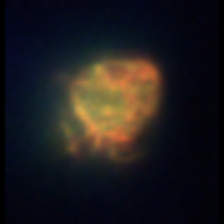
Taxon: Ciliates
Group: Other